Interaction volume radius: 10 \u00c5
Interaction volume height: 10 \u00c5
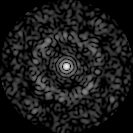
Disorder parameter: 0.8346